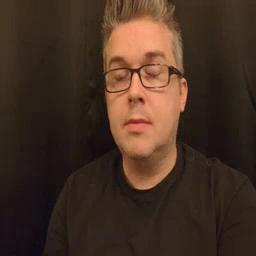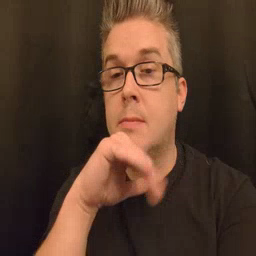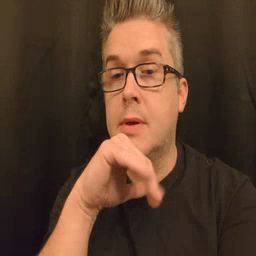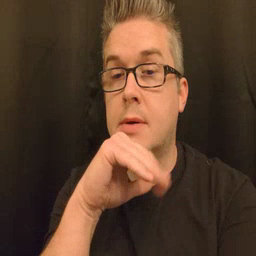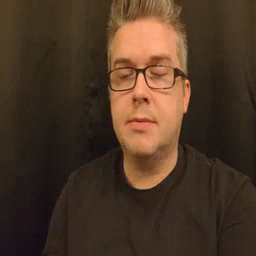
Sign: pig